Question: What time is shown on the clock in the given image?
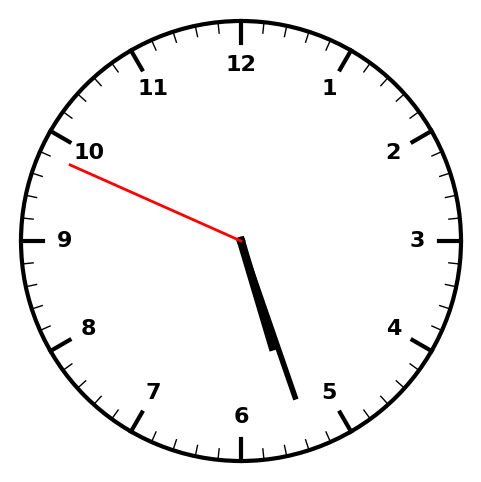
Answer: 05:26:49